Interaction volume radius: 10 \u00c5
Interaction volume height: 25 \u00c5
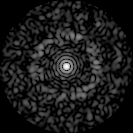
Disorder parameter: 0.8393